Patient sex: M
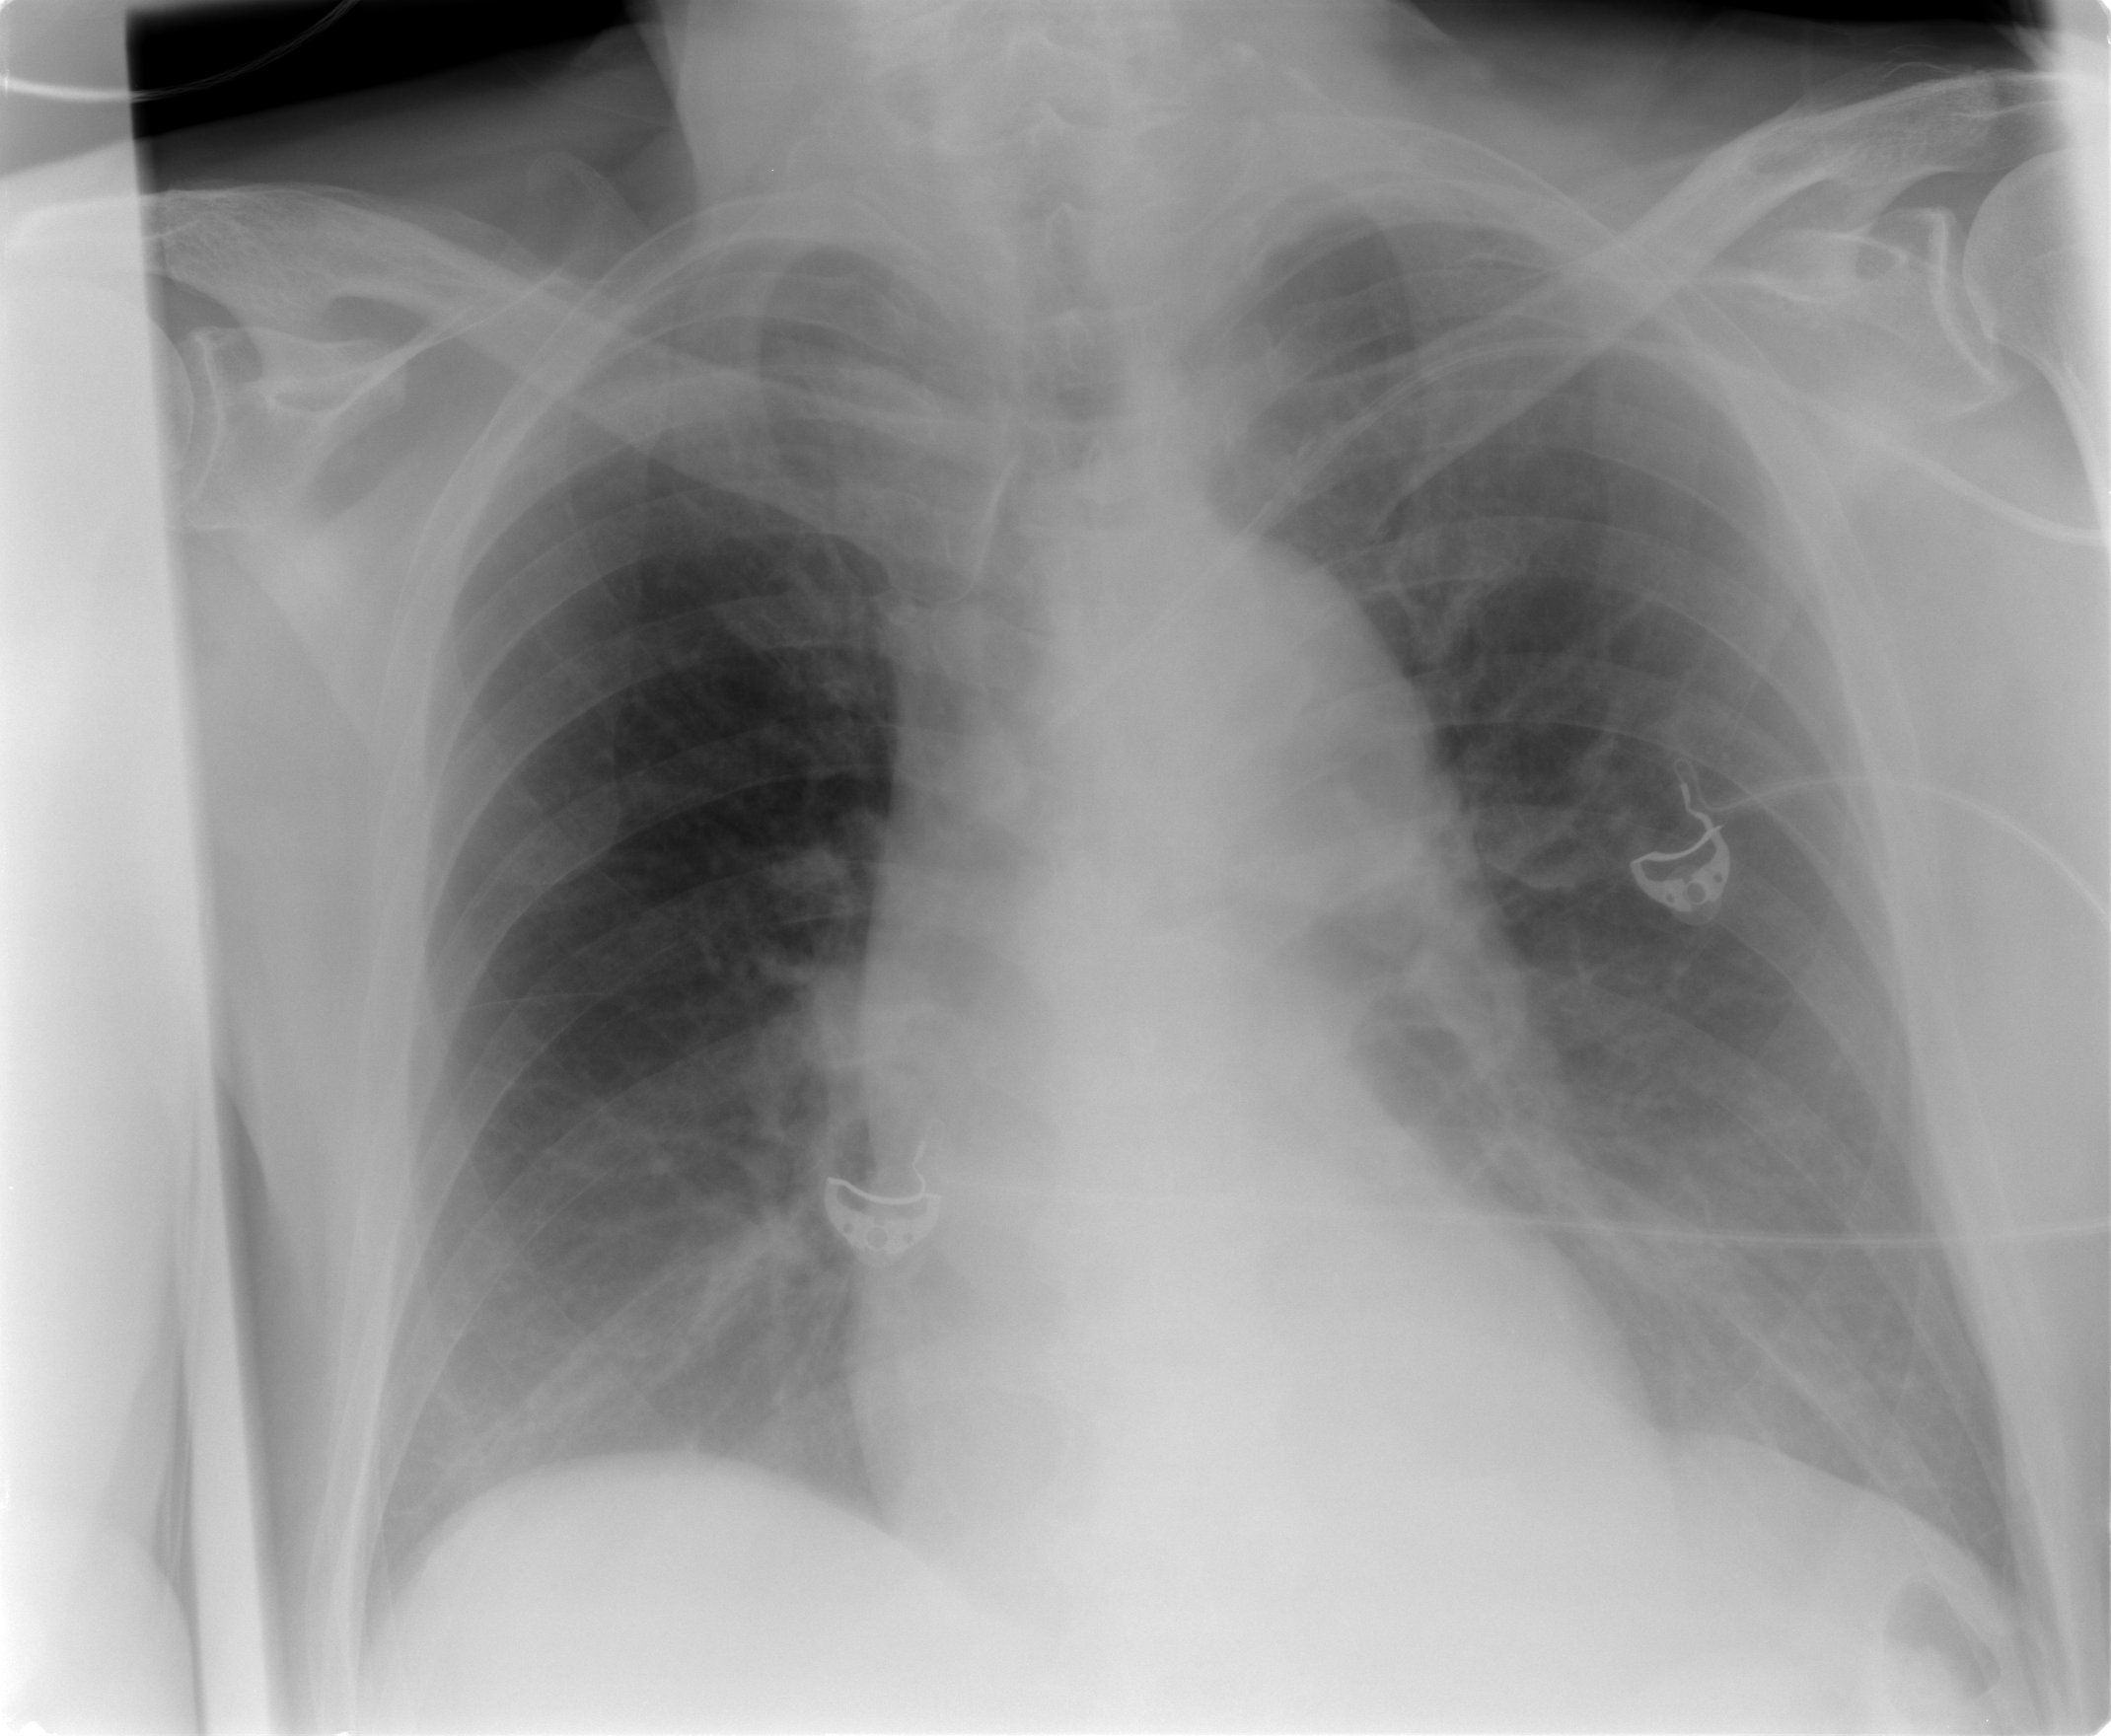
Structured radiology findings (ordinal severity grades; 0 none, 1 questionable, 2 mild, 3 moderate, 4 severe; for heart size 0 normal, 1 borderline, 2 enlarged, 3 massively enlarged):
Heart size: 0
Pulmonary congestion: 0
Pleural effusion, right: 1
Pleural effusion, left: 2
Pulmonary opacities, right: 0
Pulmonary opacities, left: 0
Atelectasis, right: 1
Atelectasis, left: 2